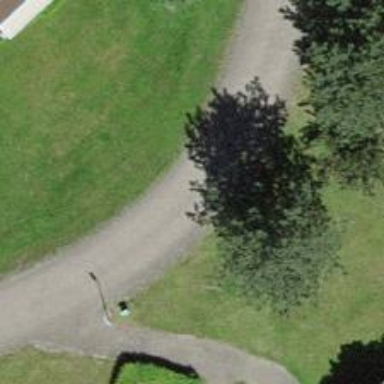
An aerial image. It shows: Cobblestone path.